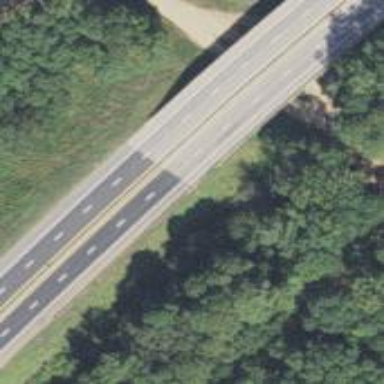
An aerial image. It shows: Trunk highway with expressway features.